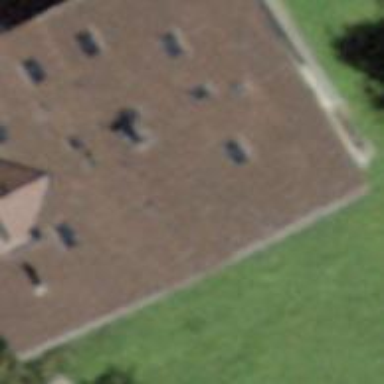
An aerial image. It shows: Residential building.